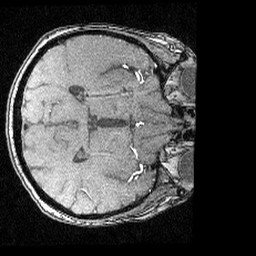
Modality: angio
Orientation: axial
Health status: ill
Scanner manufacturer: siemens
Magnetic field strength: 3 T
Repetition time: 0.022 s
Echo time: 0.00395 s